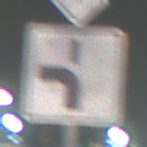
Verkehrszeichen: VerlaufVorfahrtsstrasse5
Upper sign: Vorfahrtsstrasse
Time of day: Night
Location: Outdoor (Urban)
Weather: PartlyCloudy
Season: NotSpecified
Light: Artificial